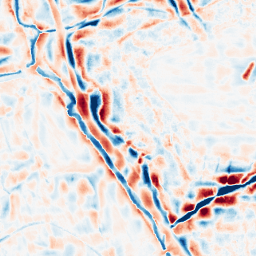
Category: wavelet
Decomposition family: wavelet_dwt
Decomposition parameters: wavelet: coif2
level: 4
Upsampling method: sinc_blackman
Upsampling parameters: scale: 4
kernel_size: 8
Upsampling scale: 4